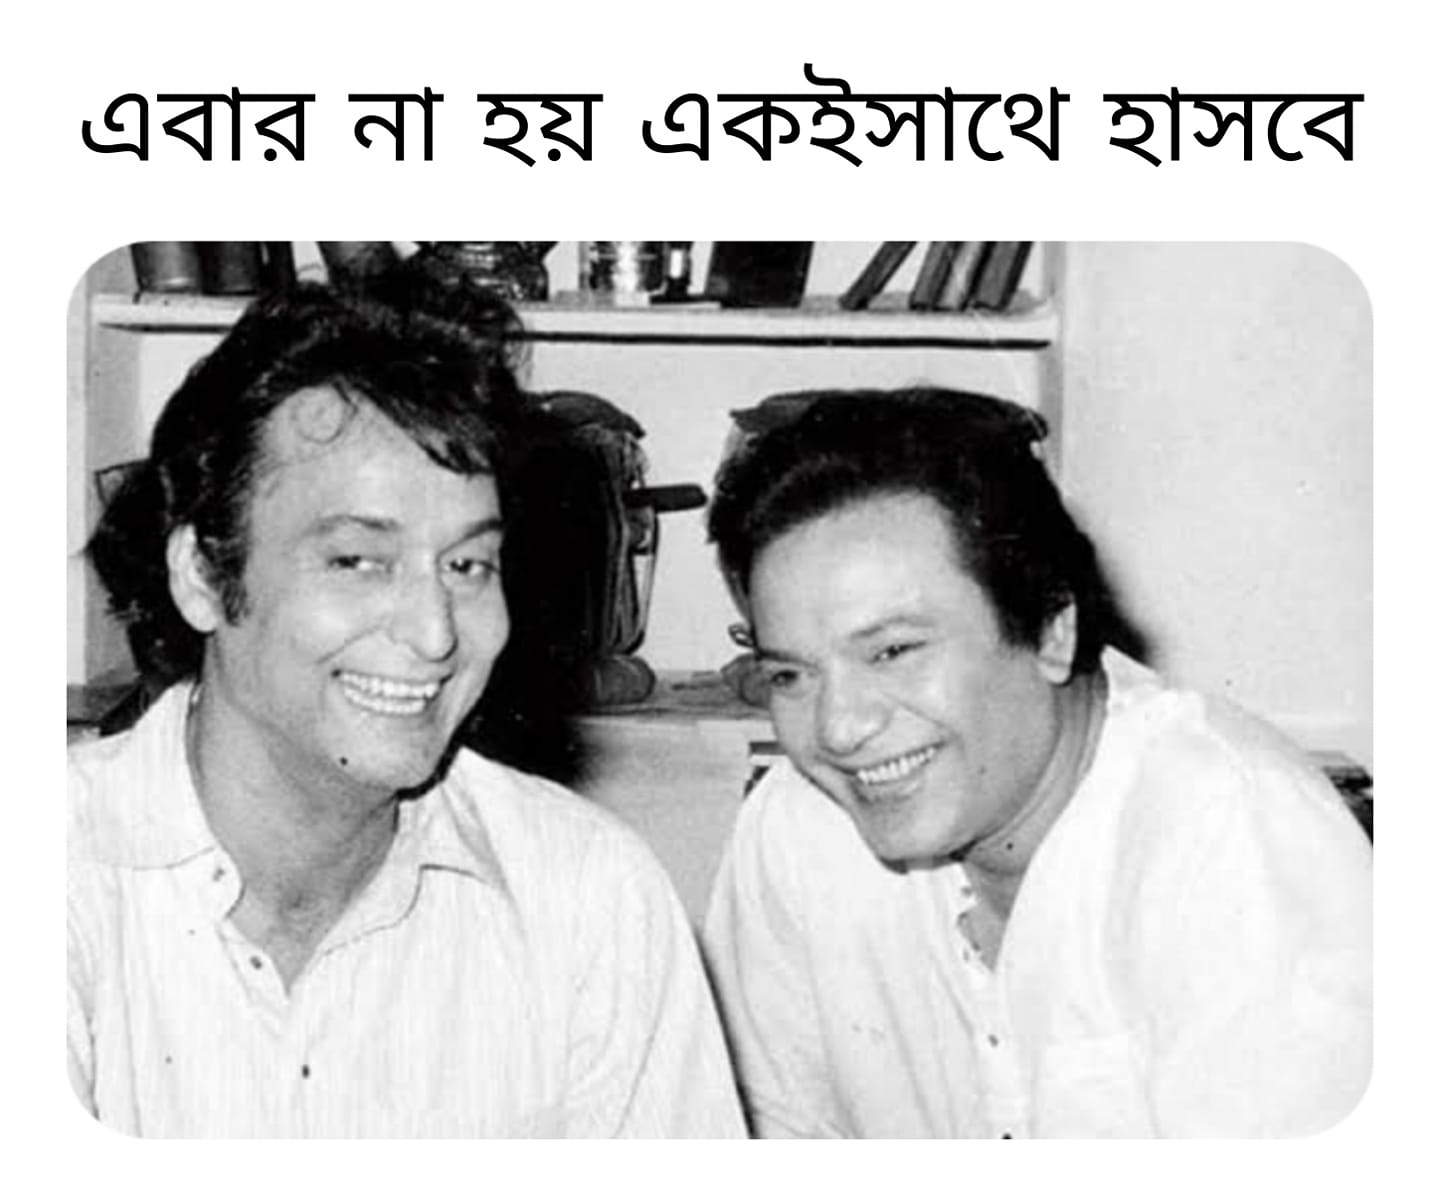
Caption: এবার না হয় একইসাথে হাসবে
Label: non-hate